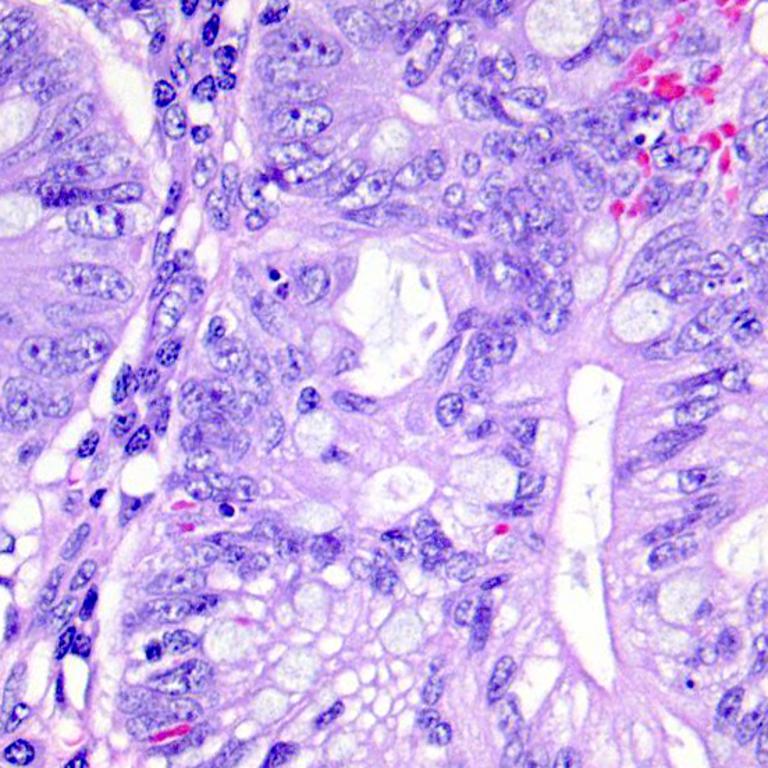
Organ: colon
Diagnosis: adenocarcinomas